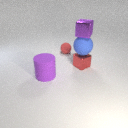
small red metal cube below small purple metal cube